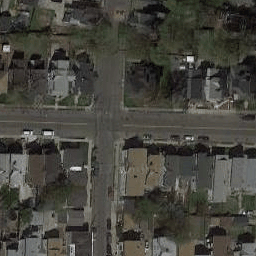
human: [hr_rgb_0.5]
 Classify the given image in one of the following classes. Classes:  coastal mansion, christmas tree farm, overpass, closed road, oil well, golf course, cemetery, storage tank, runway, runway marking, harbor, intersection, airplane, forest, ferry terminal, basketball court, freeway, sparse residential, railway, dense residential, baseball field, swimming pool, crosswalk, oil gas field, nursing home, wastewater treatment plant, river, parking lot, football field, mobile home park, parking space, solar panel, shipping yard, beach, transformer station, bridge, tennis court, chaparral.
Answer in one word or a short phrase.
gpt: intersection